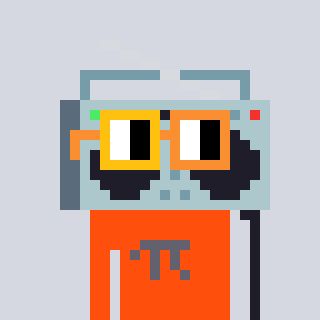
a pixel art character with square yellow and orange glasses, a boombox-shaped head and a orange-colored body on a cool background